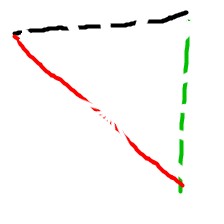
Shape: triangle